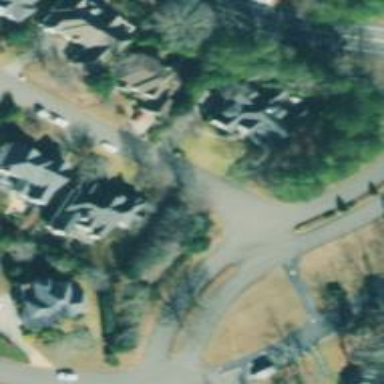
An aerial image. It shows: Neighborhood.